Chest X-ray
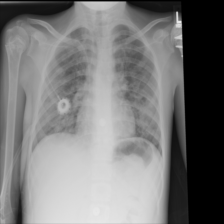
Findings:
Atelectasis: negative
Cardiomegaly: negative
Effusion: negative
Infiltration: positive
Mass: negative
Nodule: negative
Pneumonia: negative
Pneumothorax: positive
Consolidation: negative
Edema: negative
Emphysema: negative
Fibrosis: negative
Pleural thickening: negative
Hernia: negative